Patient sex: M
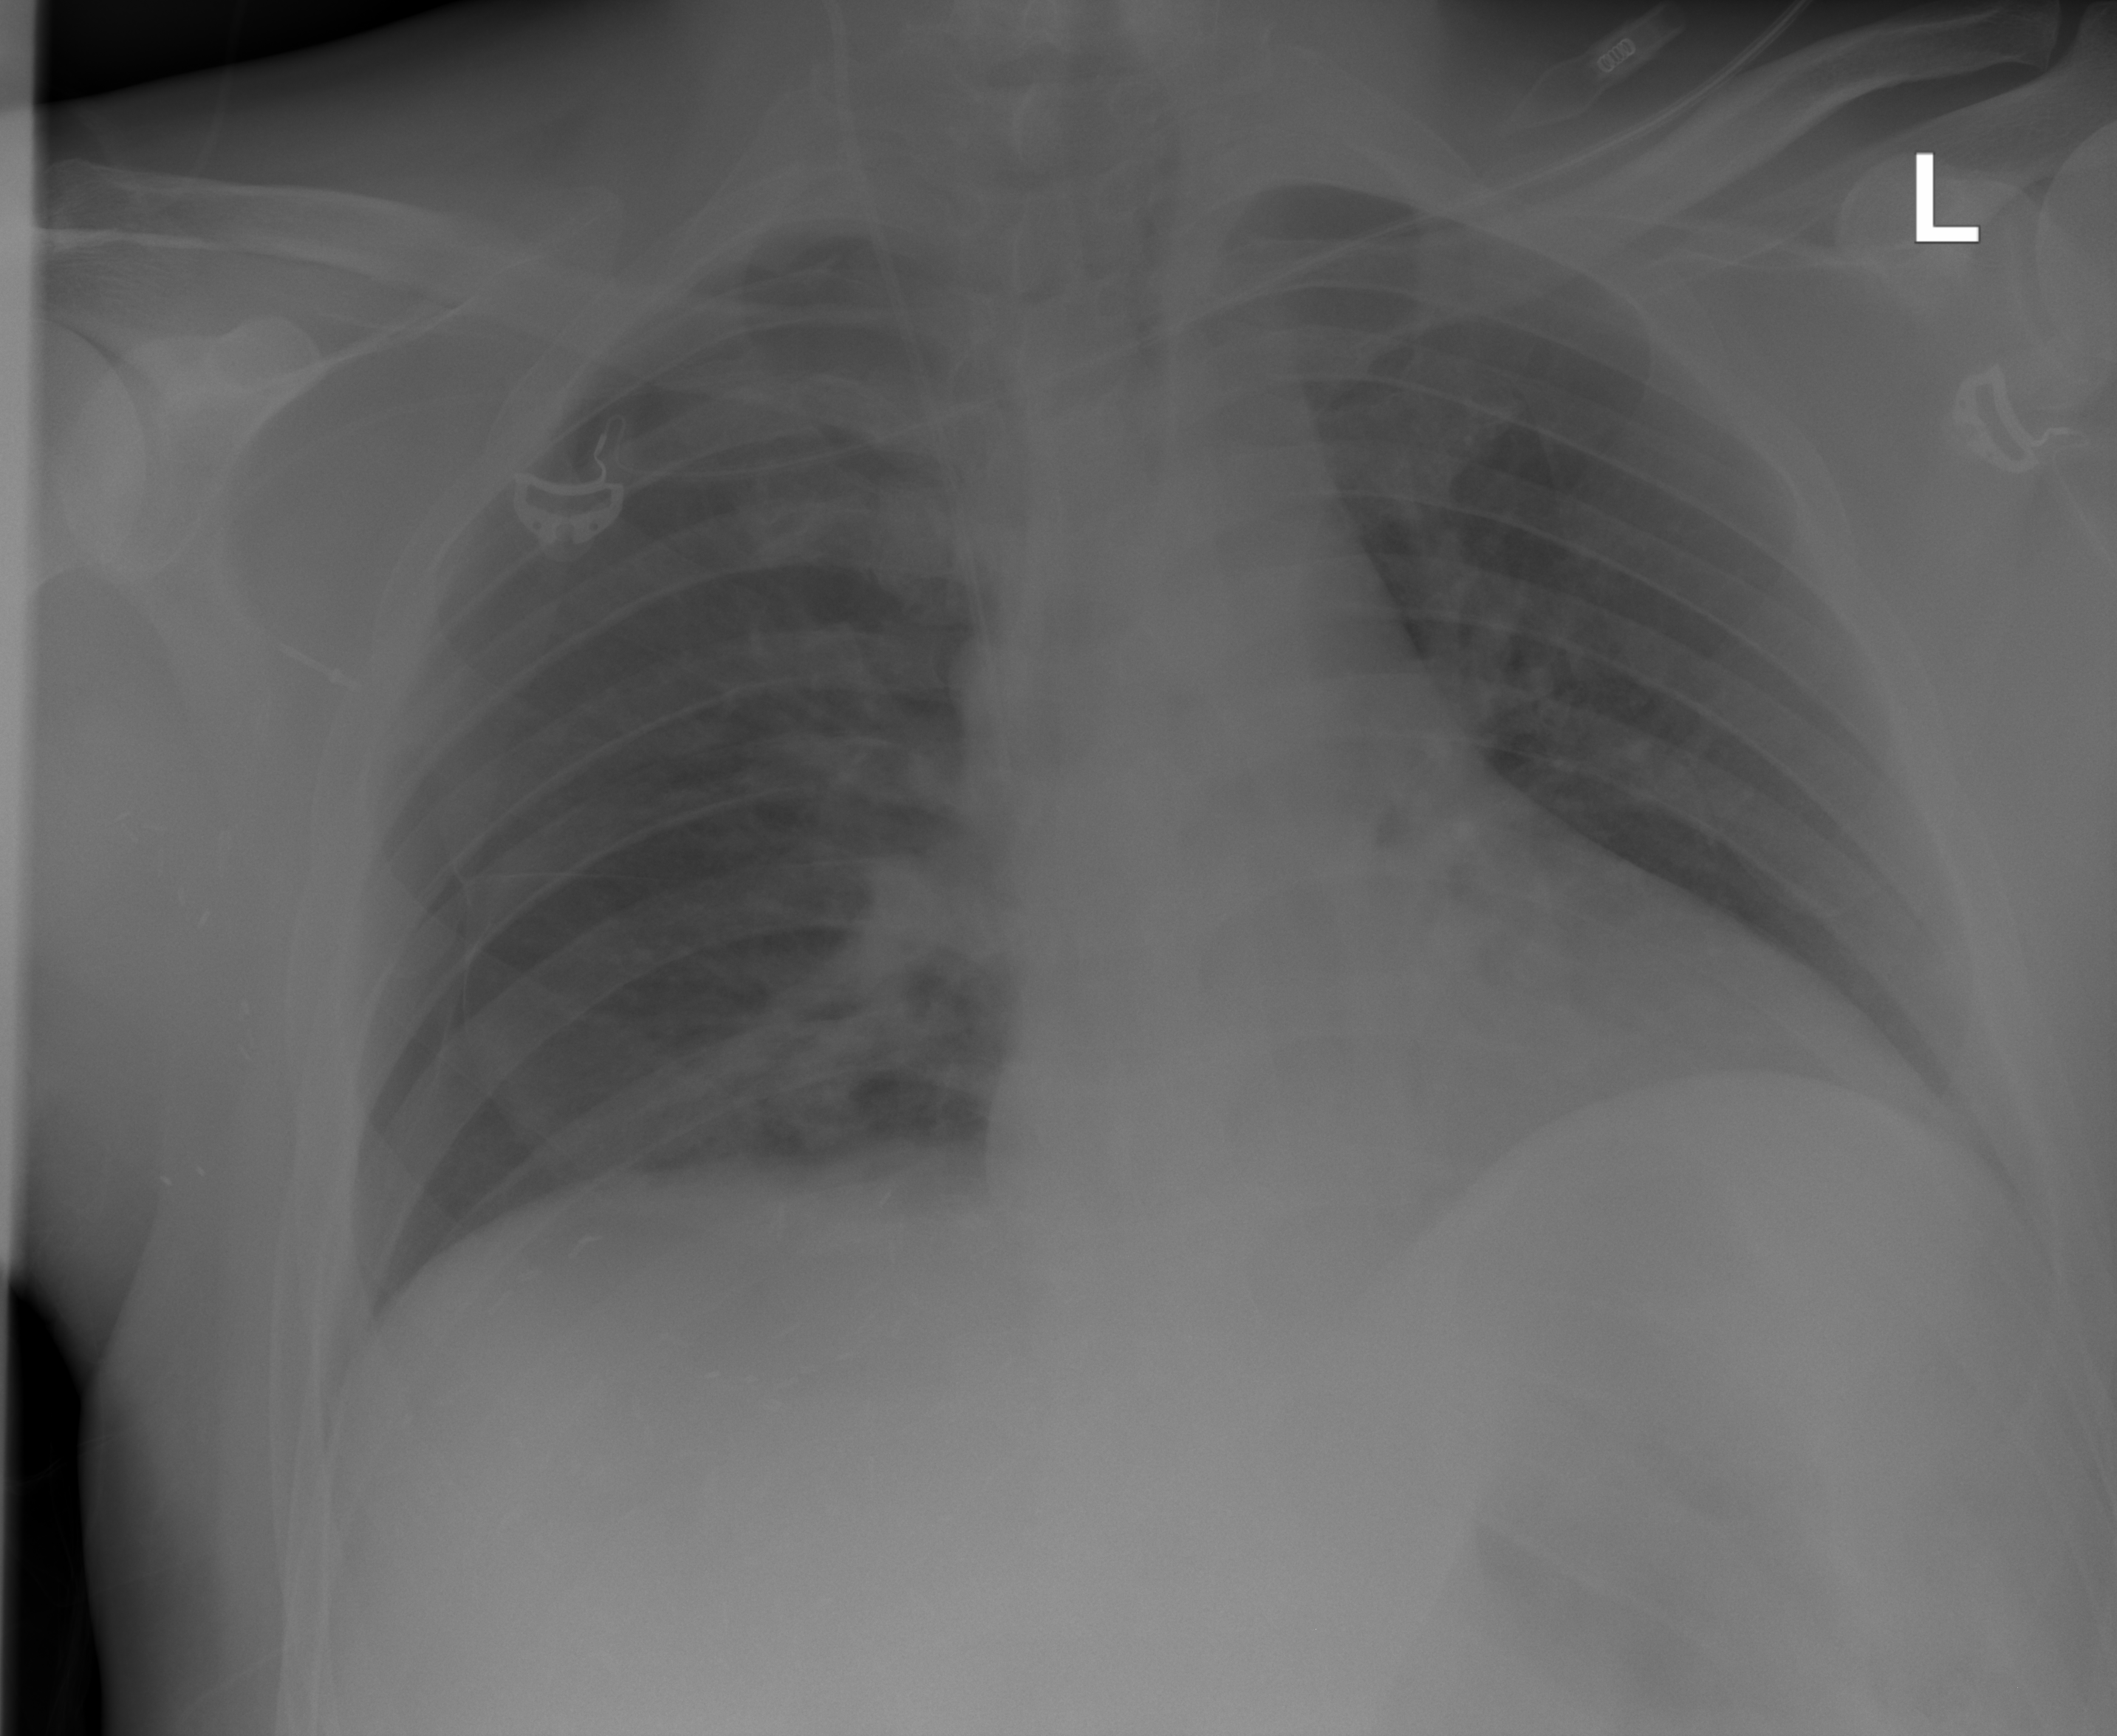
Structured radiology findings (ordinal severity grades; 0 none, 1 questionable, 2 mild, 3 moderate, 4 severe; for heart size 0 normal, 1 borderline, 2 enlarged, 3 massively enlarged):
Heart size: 0
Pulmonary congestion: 0
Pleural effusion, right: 0
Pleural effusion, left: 0
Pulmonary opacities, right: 0
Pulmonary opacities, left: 0
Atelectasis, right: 2
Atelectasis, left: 0